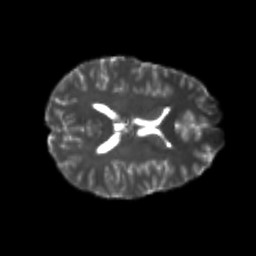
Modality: T2w
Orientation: axial
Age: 24
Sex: female
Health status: healthy
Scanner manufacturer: philips
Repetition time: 7.393 s
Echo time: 0.08599 s